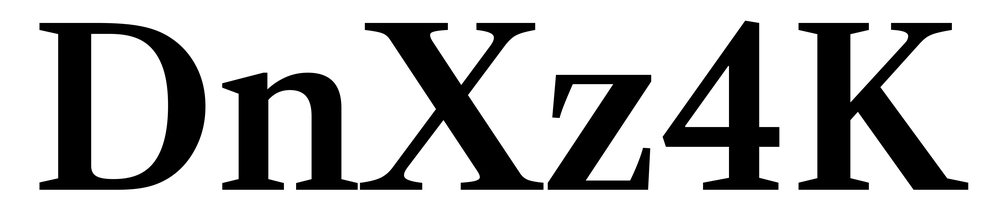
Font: LibreCaslonText_SemiBold